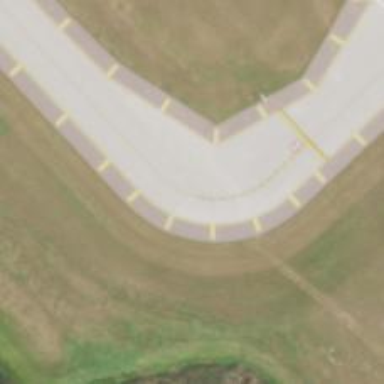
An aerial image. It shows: Image of taxiway at airport.